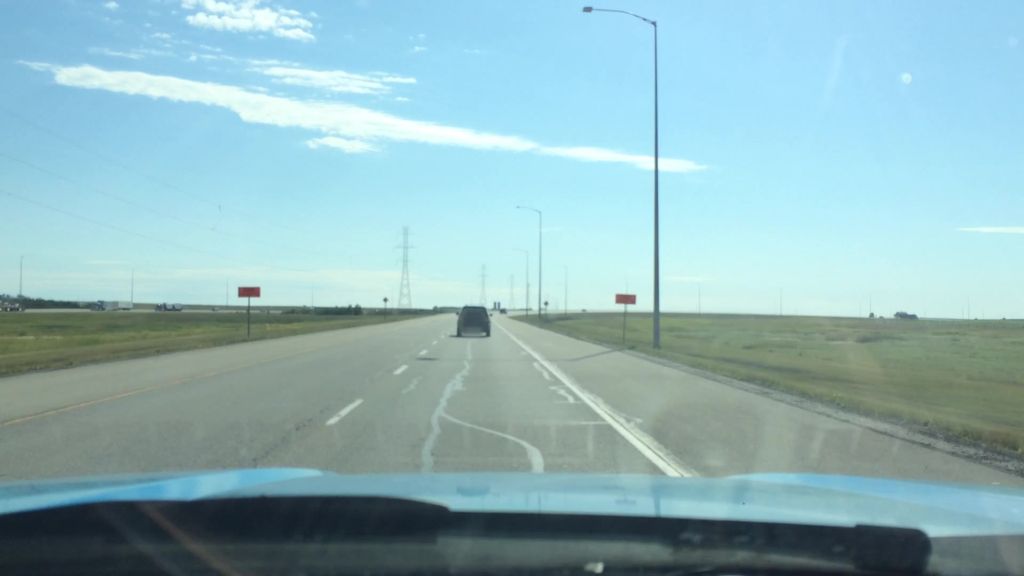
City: calgary